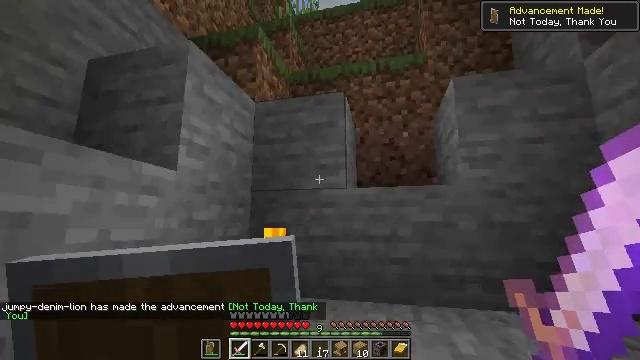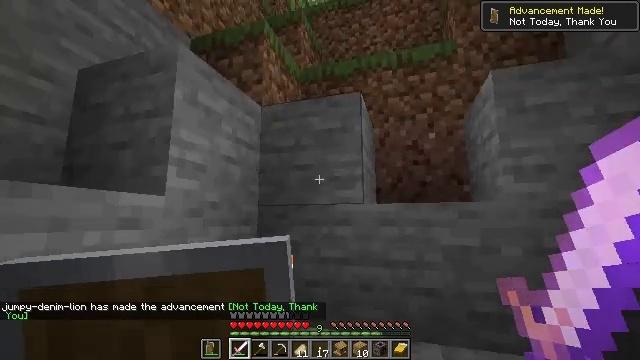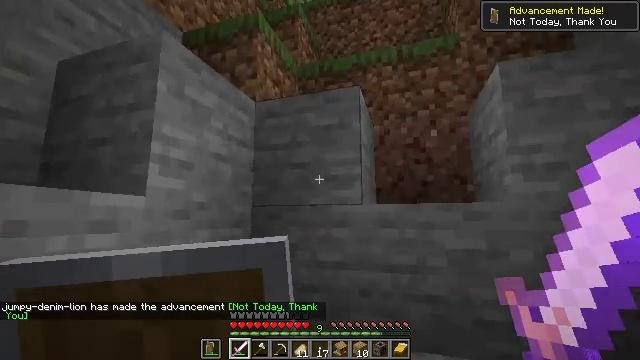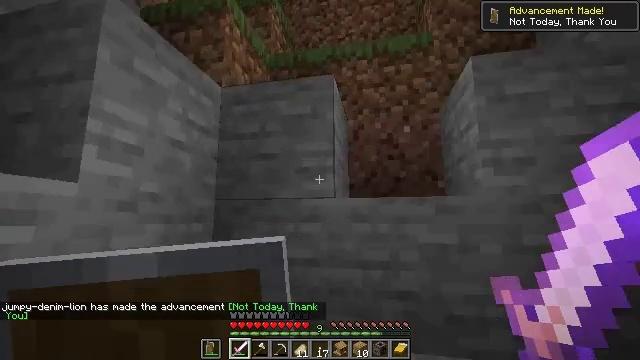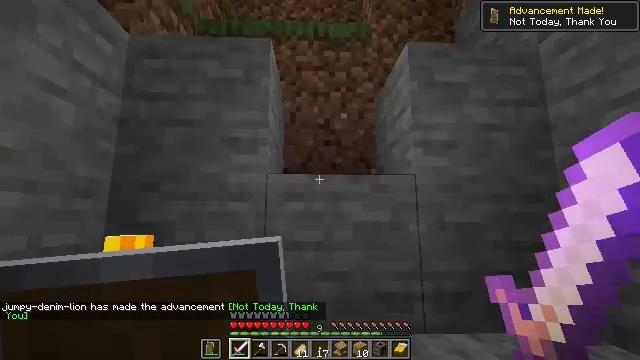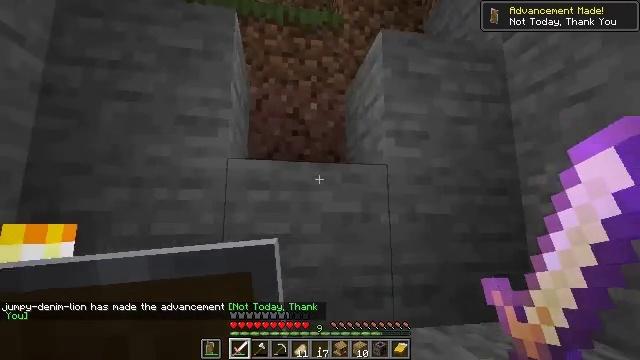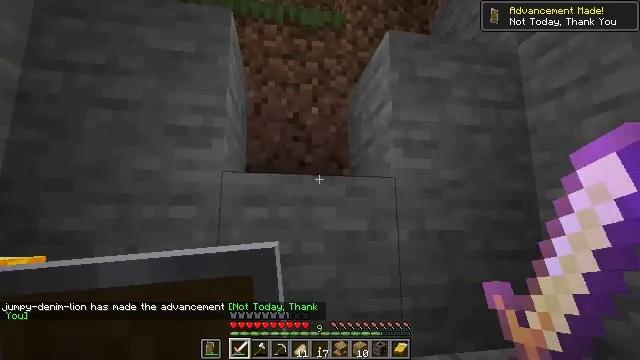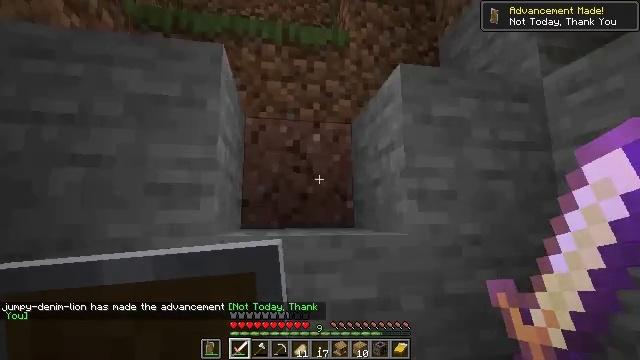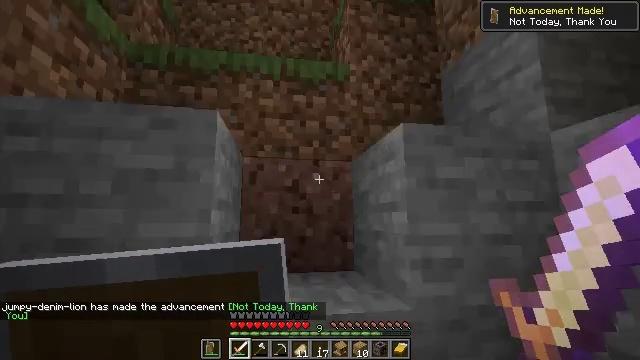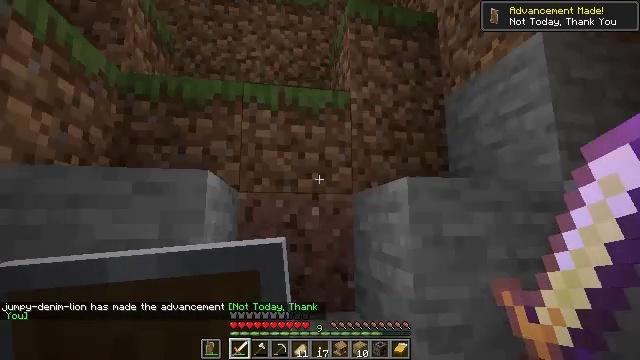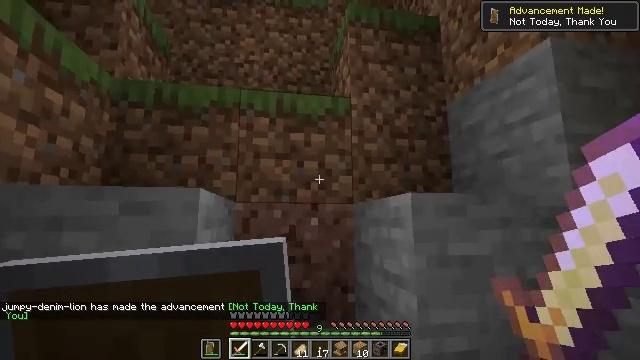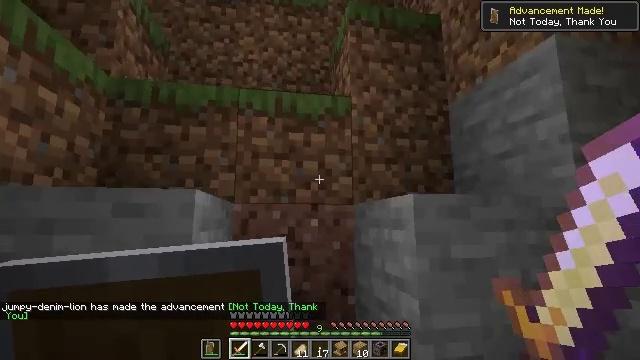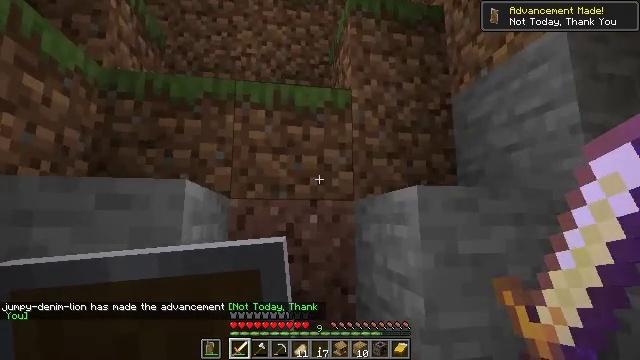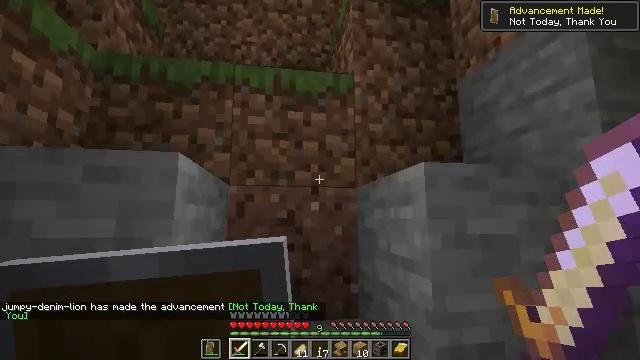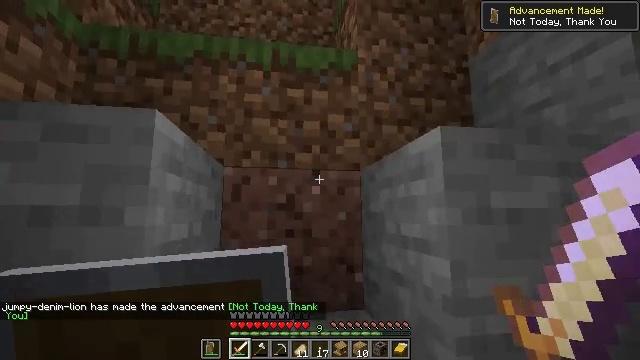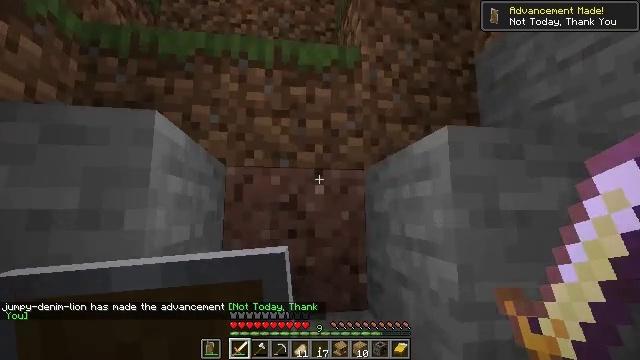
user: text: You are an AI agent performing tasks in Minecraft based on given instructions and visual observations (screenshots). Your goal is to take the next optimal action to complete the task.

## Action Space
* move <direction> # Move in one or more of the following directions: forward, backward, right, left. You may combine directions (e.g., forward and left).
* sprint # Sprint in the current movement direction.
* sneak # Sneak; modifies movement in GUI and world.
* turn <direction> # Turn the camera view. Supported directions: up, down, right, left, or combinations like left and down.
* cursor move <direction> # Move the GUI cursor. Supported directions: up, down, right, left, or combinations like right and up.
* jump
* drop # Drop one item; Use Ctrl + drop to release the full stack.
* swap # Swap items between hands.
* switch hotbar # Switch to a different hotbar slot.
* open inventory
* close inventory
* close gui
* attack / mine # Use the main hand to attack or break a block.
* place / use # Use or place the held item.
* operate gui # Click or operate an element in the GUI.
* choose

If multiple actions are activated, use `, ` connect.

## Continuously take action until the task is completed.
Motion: motion action
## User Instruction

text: Mine the sugar cane near rivers.
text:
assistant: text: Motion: move forward, turn left and down
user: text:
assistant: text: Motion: move forward
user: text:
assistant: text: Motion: move forward, turn right, jump
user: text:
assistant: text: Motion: move forward, turn right, jump
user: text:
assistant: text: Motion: move forward, turn right, jump
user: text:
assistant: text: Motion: move forward, jump
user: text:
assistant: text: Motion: move forward, jump
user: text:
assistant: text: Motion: move forward, jump
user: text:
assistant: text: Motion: move forward
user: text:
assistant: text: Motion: move forward
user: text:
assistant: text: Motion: move forward, jump
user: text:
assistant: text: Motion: move forward, jump
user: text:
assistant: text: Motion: move forward, jump
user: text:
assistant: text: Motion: move forward, jump
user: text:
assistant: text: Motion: move forward, jump
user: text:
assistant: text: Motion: move forward, turn left, jump
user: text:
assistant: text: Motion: move forward, turn left, jump
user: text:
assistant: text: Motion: move forward, turn left and down, jump
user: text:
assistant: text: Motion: move forward, turn left and down
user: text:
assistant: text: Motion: move forward, turn left and down
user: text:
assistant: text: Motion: move forward, turn left and down, jump
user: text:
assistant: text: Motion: move forward, jump
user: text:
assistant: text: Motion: move forward, turn left, jump
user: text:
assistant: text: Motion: move forward, turn left, jump
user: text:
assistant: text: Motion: move forward, turn left, jump
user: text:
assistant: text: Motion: move forward, turn left, jump
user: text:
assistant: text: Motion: move forward, turn left, jump
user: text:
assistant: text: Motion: move forward, turn left
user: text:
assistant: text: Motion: move forward
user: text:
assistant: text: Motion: move forward and move left